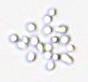
Label: Phaeocystis